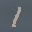
Label: 1